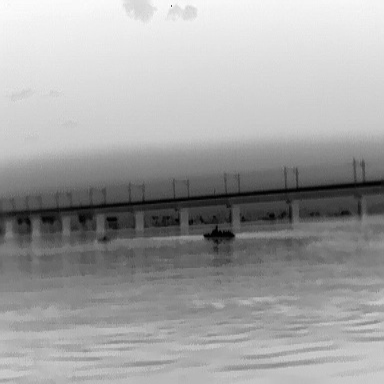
There are two objects shown in the infrared image, including a canoe, and a warship.